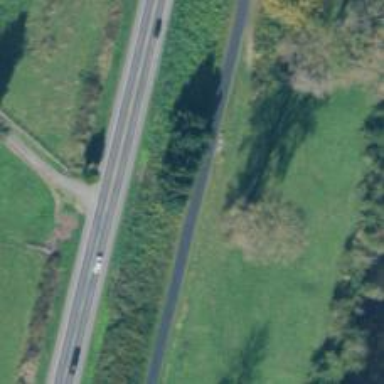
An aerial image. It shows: Asphalt cycleway running alongside abandoned railway track.